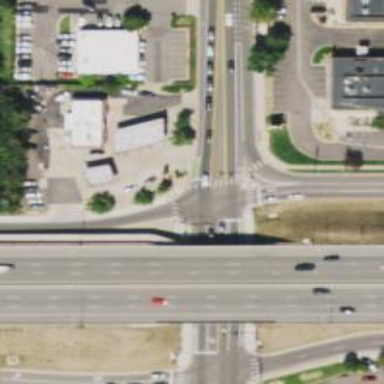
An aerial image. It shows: Marked crossing on the road.